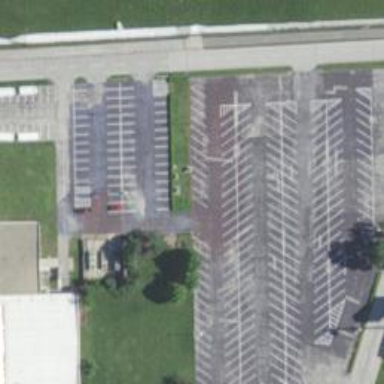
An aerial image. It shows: Parking area with asphalt surface.